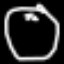
Label: clock